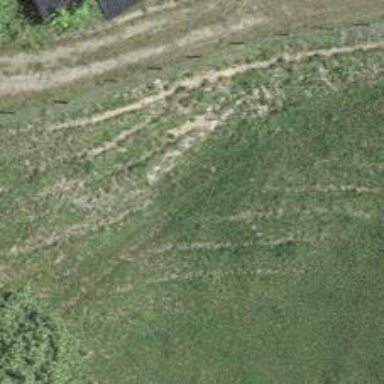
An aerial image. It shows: Path.